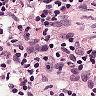
Metastatic tissue present: no